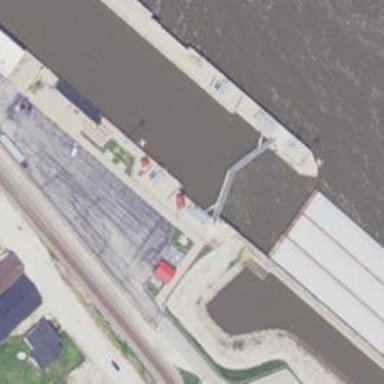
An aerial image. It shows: Lock gate along waterway.